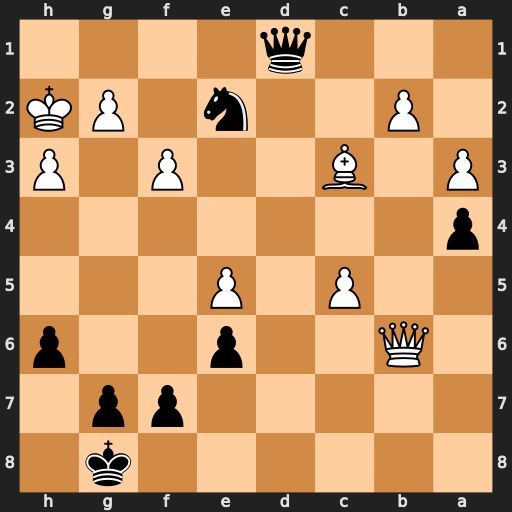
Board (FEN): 6k1/5pp1/1Q2p2p/2P1P3/p7/P1B2P1P/1P2n1PK/3q4
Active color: b
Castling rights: -
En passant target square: -
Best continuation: Qg1#